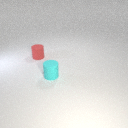
small red rubber cylinder behind small cyan rubber cylinder